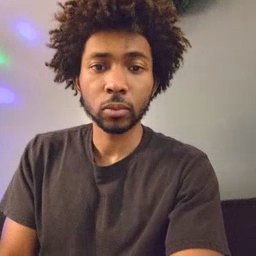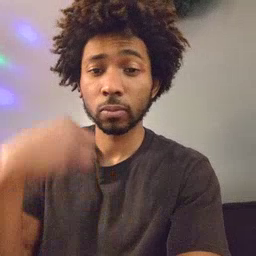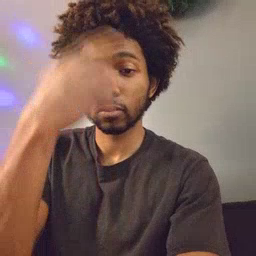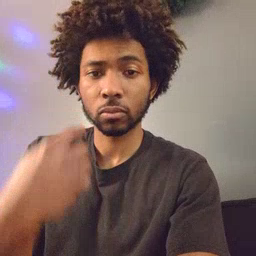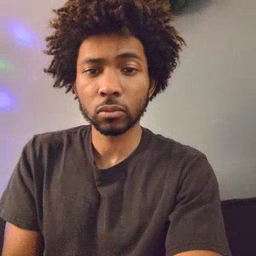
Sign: face